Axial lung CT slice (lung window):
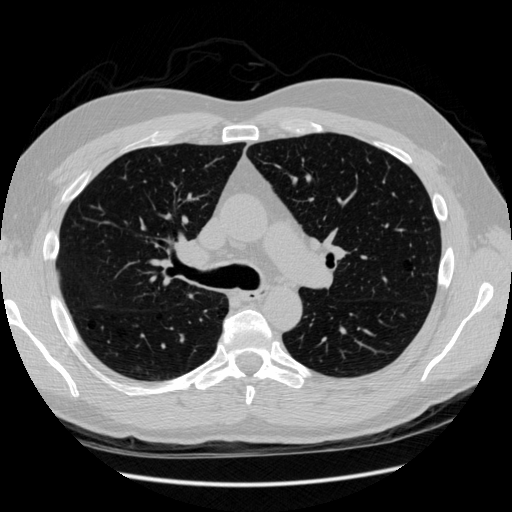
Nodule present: no